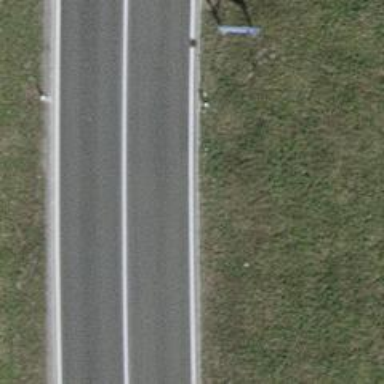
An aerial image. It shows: Primary road with asphalt surface.